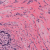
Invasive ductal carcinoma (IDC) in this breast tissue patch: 1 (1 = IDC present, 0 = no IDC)